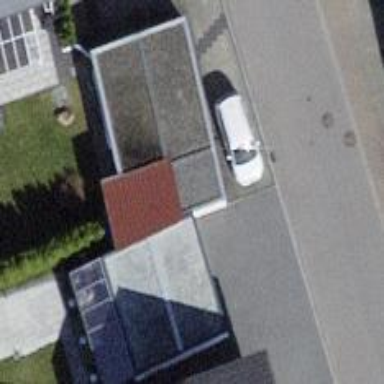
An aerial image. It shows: Group of garages in building.